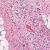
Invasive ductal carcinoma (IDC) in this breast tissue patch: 1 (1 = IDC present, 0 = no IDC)